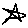
Label: star